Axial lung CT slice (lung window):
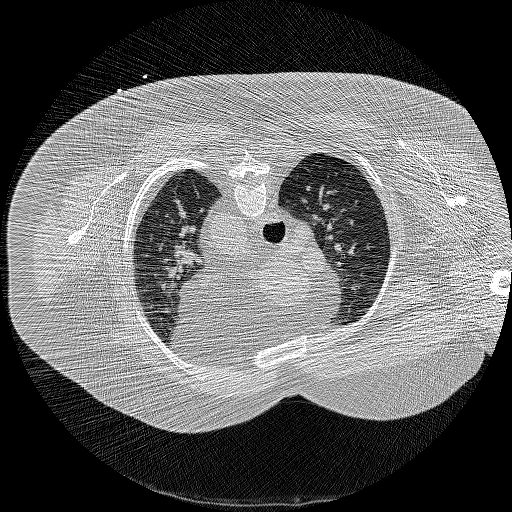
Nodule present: no